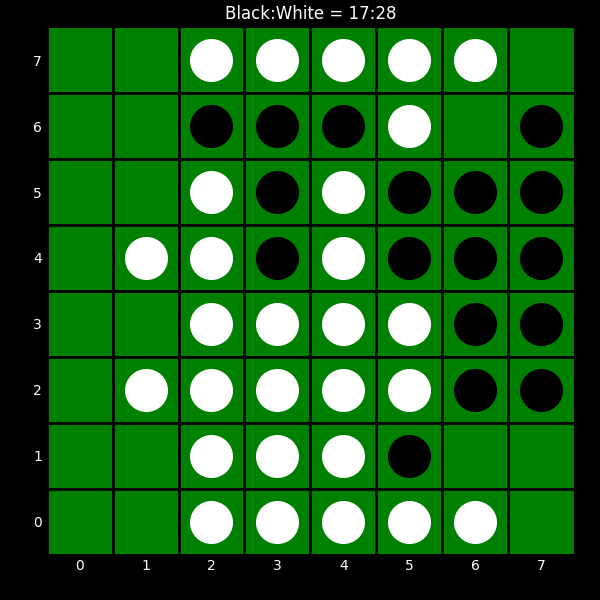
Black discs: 17
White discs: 28